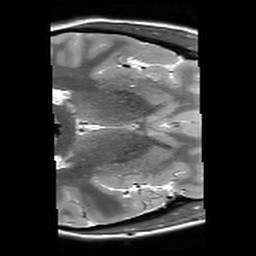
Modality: T2starw
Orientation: axial
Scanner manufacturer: siemens
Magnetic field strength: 3 T
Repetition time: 9.86 s
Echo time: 0.05 s